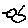
Label: bird